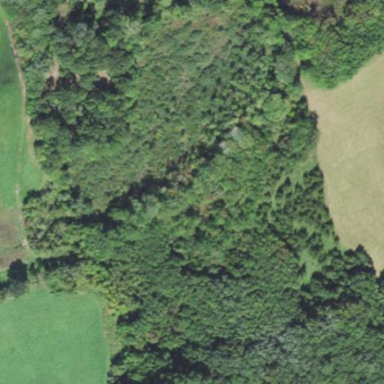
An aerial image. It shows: Nature reserve within woodland area.